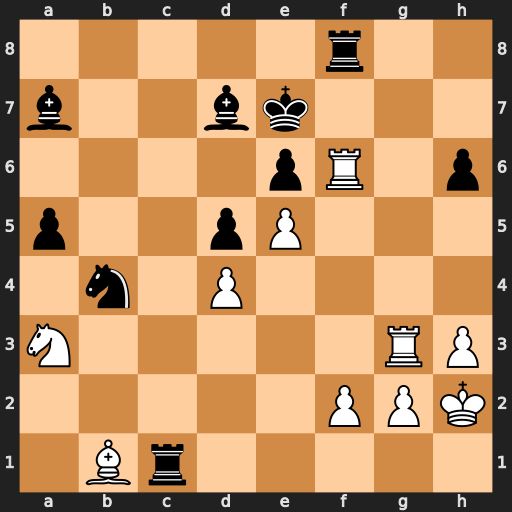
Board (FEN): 5r2/b2bk3/4pR1p/p2pP3/1n1P4/N5RP/5PPK/1Br5
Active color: w
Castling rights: -
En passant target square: -
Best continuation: Rg7+ Ke8 Bg6+ Kd8 Rxf8+